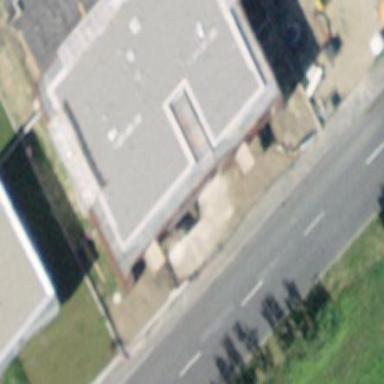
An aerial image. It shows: Building.